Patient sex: F
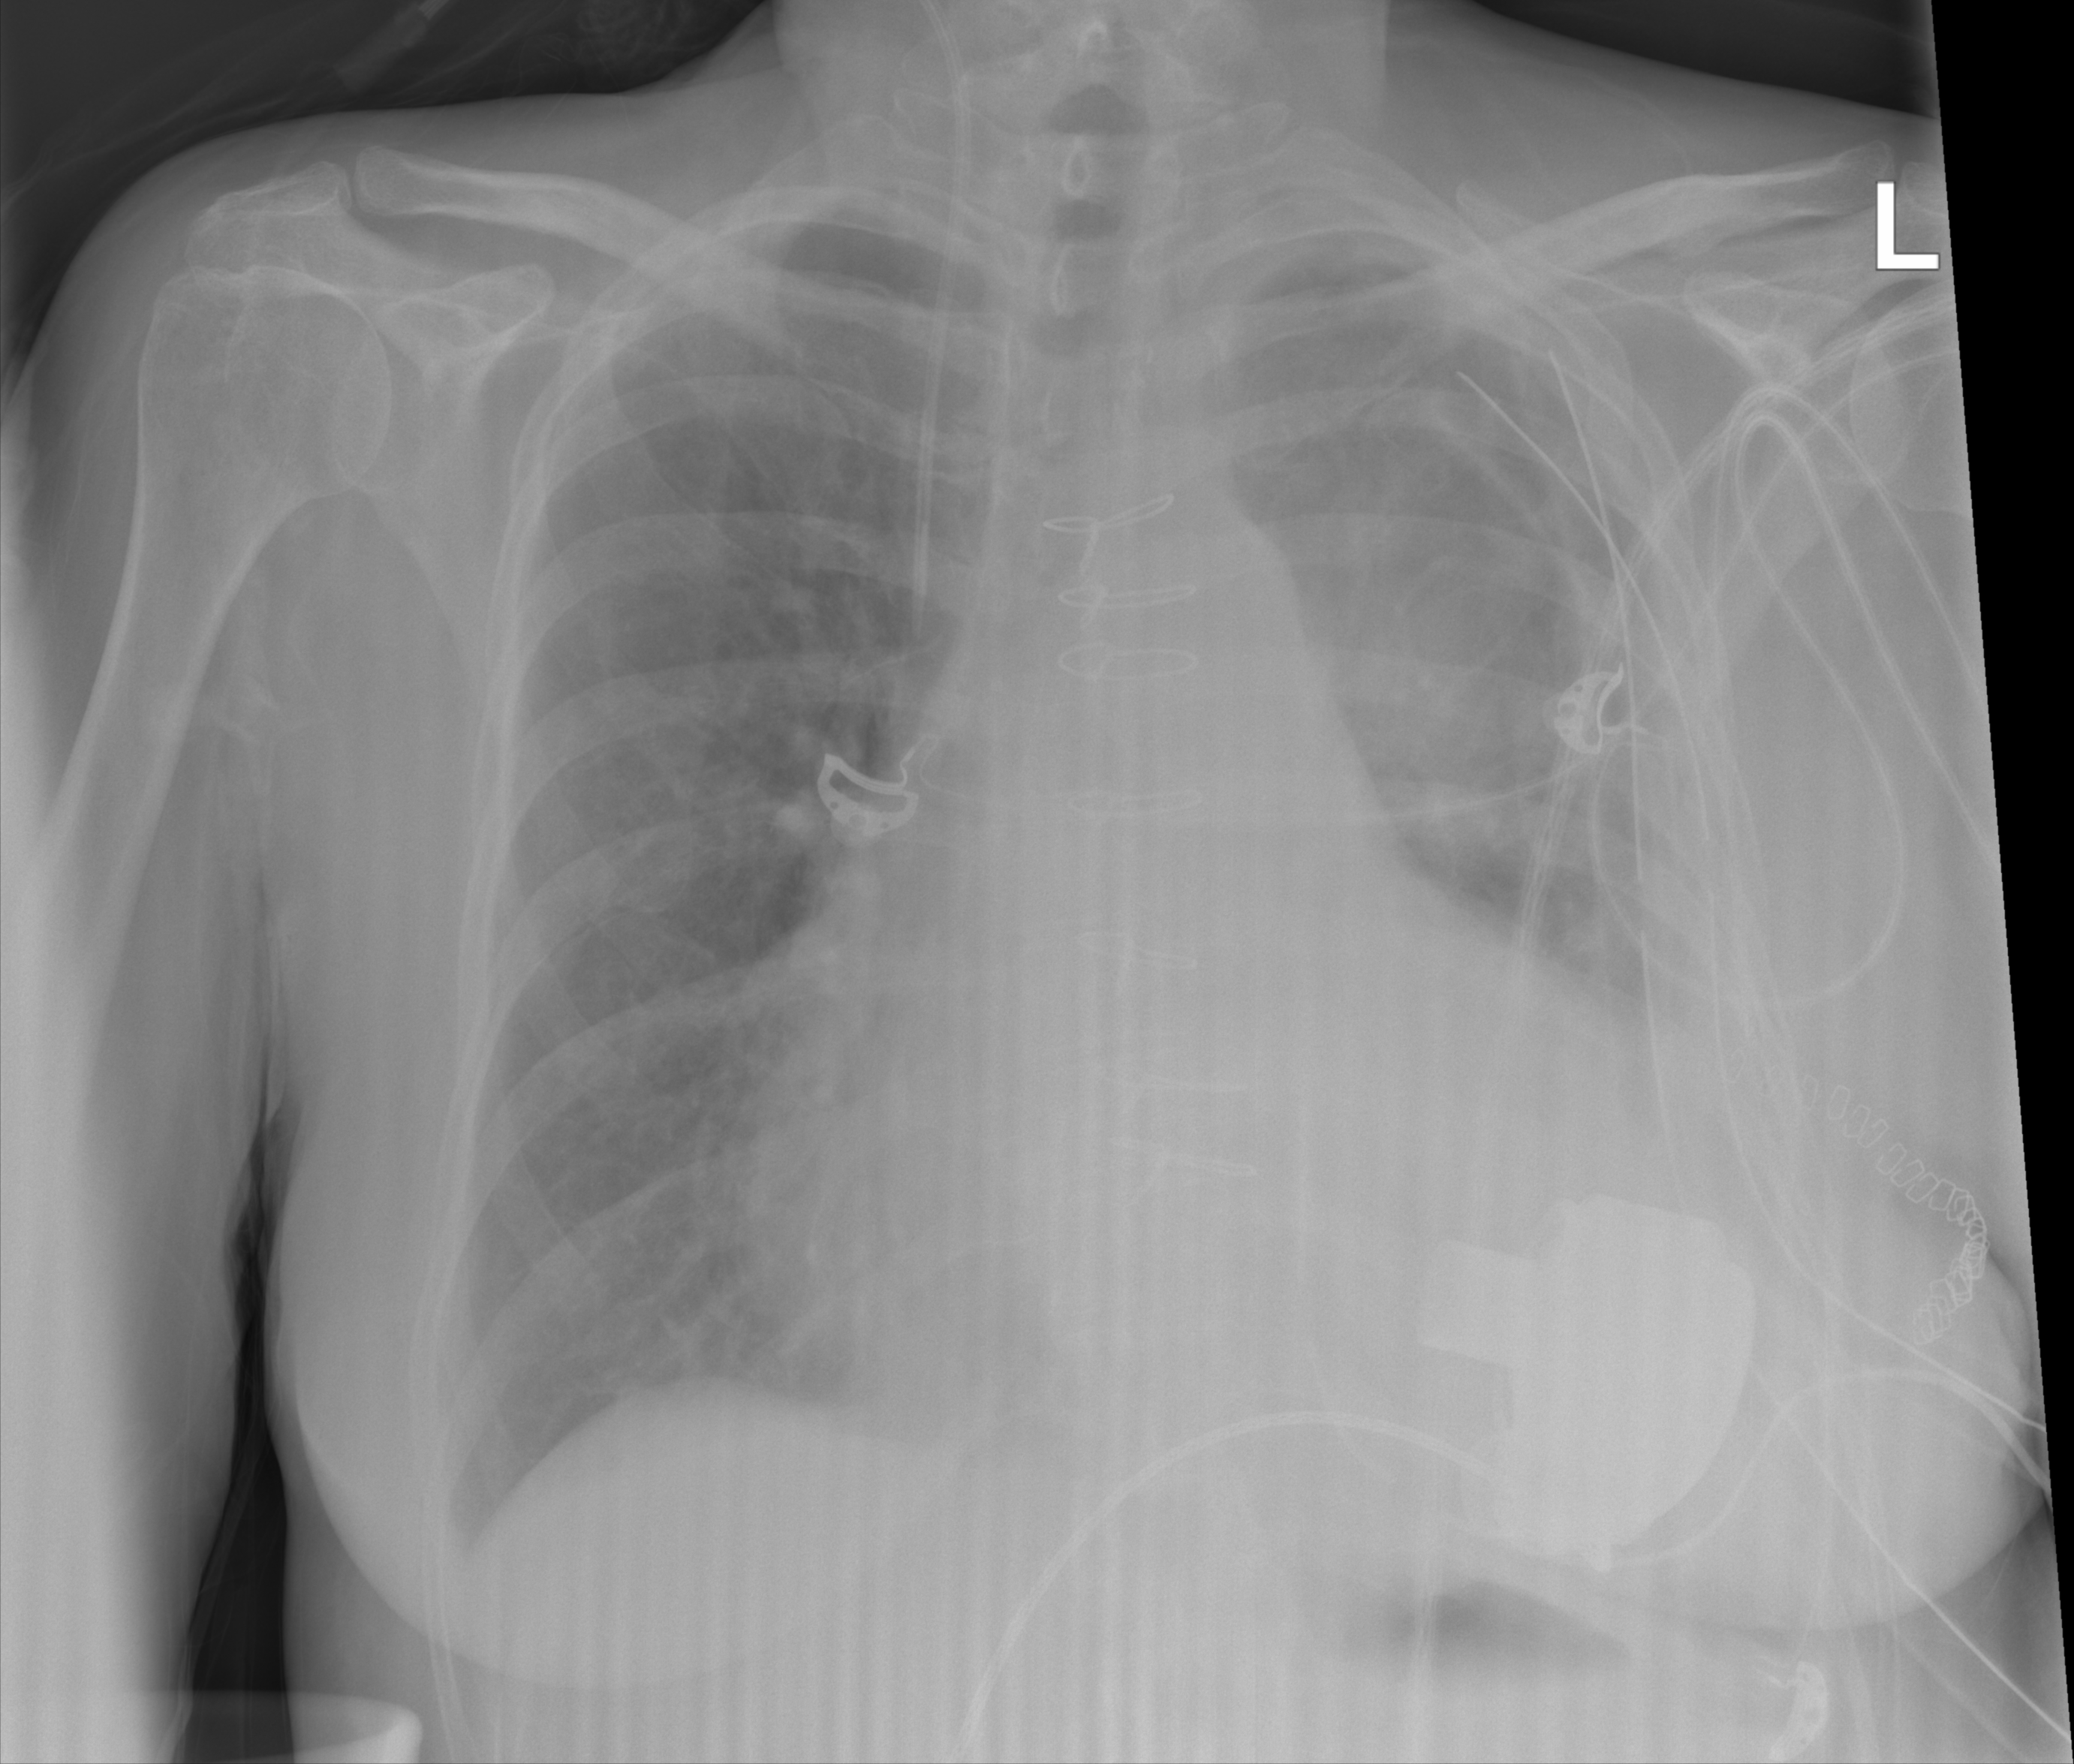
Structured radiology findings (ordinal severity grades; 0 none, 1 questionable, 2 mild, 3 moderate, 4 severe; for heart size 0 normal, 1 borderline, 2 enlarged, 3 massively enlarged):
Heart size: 3
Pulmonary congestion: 0
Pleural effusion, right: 0
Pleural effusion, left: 2
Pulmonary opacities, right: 0
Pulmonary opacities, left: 0
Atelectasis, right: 1
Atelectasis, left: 2